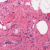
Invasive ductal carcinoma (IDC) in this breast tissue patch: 0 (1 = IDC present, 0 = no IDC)